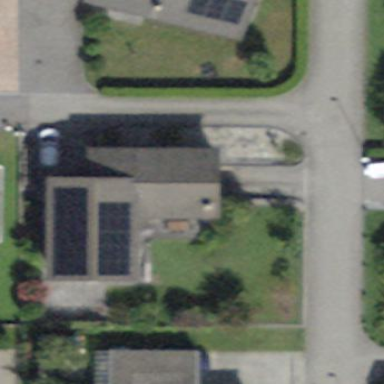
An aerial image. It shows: Detached building.